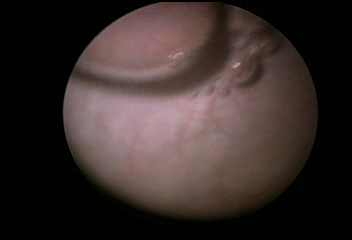
Modality: WLC
Class: Foreign bodies
Subclass: AirBubble
Bladder cancer association: No
Annotated structures: Air bubble